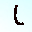
Label: 1